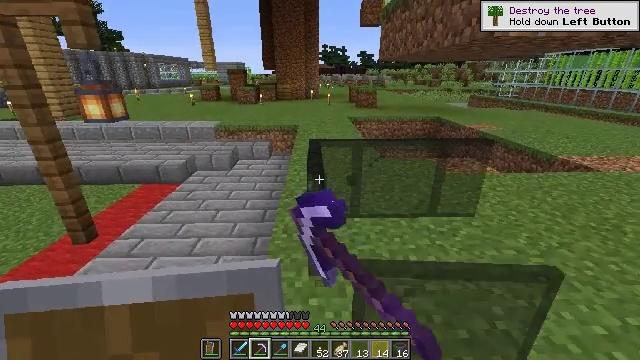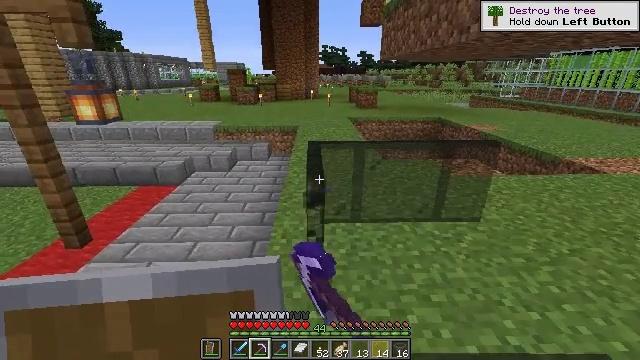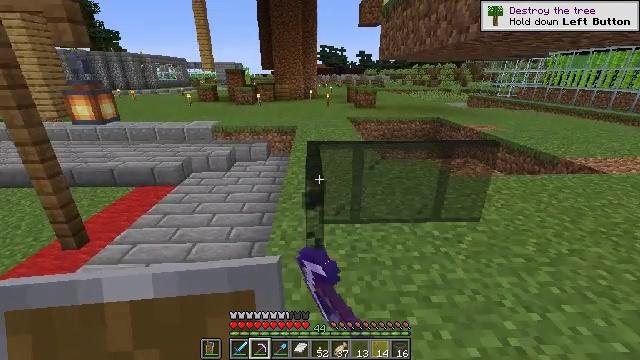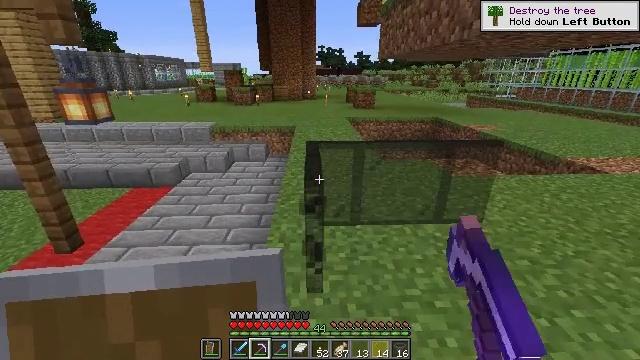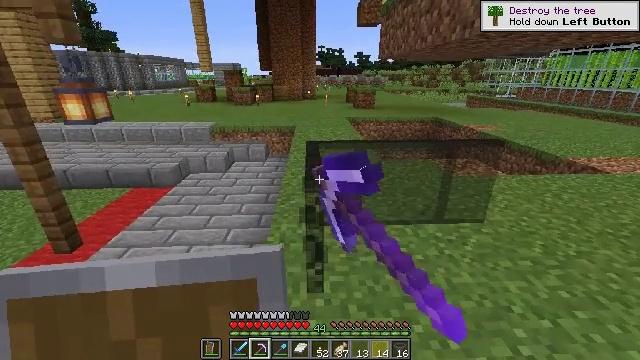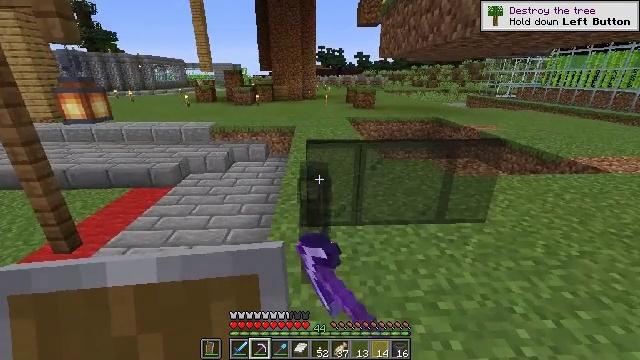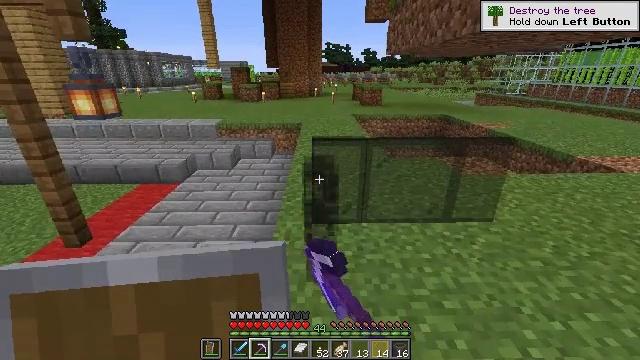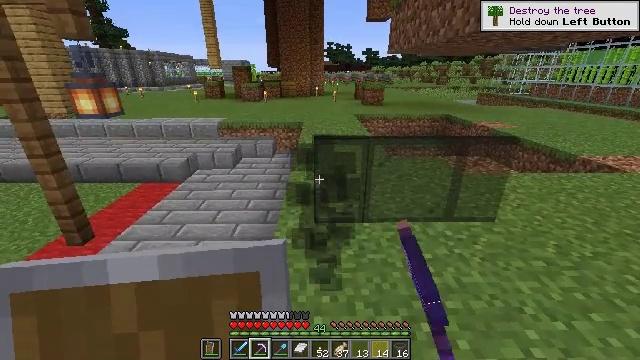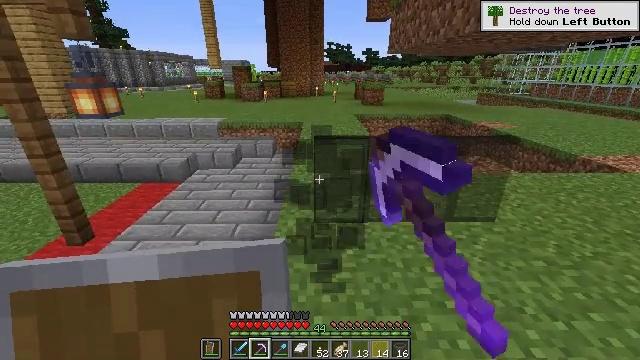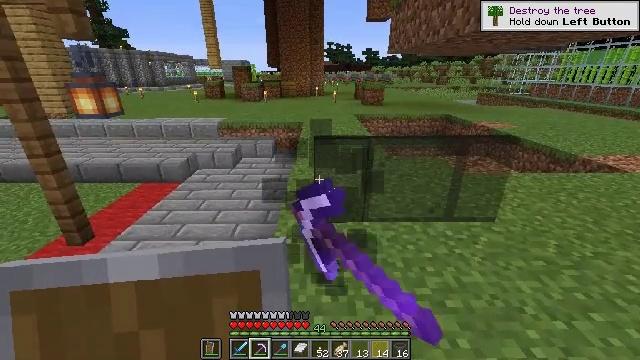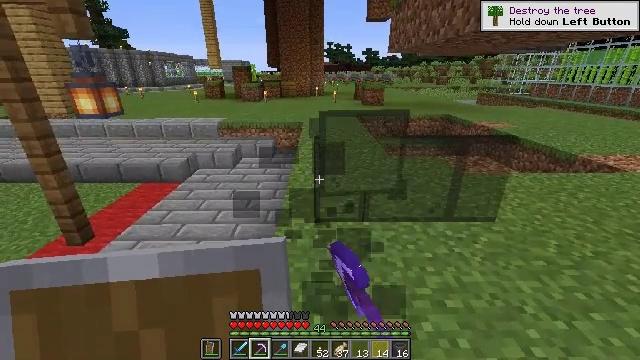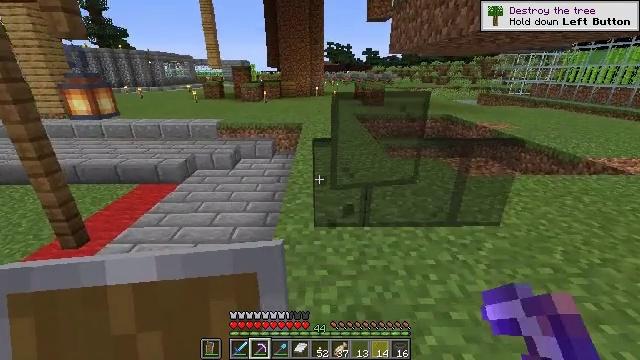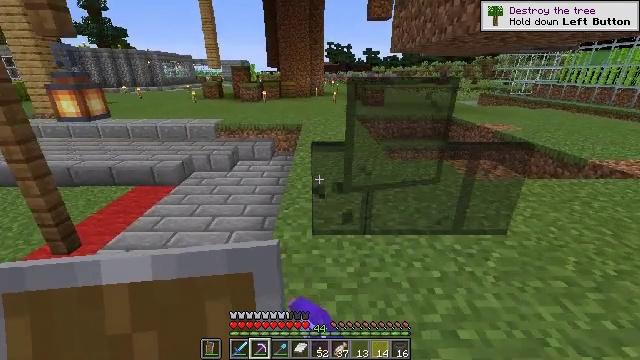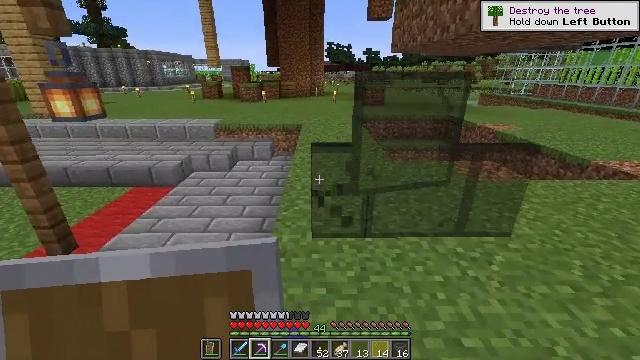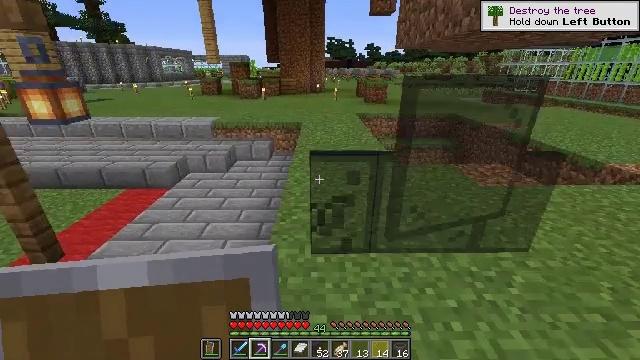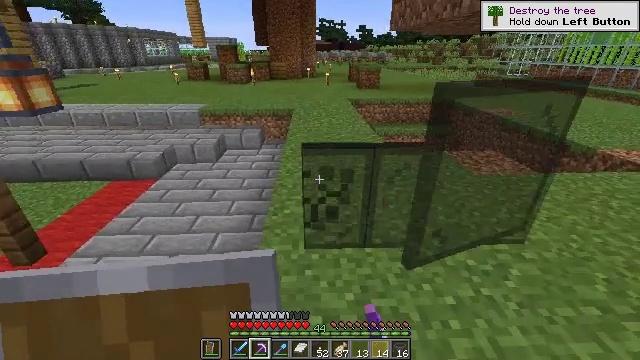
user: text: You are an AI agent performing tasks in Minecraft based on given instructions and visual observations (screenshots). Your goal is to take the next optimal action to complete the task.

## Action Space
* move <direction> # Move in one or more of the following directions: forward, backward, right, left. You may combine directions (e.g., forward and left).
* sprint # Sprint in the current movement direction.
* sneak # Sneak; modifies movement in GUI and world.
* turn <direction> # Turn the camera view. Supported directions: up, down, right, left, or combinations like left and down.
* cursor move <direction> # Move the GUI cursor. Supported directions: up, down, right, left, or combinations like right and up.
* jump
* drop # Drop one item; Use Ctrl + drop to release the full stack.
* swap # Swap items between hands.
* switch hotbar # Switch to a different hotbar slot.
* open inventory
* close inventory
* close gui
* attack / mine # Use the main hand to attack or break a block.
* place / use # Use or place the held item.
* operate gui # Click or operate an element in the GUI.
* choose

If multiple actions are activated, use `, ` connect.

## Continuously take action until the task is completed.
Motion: motion action
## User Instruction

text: Recycle the black stained glass pane.
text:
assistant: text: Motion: attack / mine
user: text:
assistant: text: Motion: attack / mine
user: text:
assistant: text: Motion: attack / mine
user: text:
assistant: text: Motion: attack / mine
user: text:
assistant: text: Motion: attack / mine
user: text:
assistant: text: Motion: turn left, attack / mine
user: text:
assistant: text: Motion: attack / mine
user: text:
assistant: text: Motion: attack / mine
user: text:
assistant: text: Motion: attack / mine
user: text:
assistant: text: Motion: attack / mine
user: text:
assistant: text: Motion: move forward, attack / mine
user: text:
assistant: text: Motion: move forward, attack / mine
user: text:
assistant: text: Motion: move forward, attack / mine
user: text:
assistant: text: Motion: move forward, attack / mine
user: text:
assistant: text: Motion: move forward, turn right and down, attack / mine
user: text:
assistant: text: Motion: turn right and down, attack / mine
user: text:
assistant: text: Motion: turn right and down, attack / mine
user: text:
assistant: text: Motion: turn down, attack / mine
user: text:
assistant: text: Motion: turn down, attack / mine
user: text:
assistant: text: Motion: attack / mine
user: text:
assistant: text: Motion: attack / mine
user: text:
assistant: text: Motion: attack / mine
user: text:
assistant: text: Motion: move right, attack / mine
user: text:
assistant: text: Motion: move right, turn left, attack / mine
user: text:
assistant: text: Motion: move right, attack / mine
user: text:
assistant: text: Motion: attack / mine
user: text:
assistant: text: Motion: attack / mine
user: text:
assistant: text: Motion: move right, attack / mine
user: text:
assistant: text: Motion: move right, attack / mine
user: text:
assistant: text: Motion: attack / mine